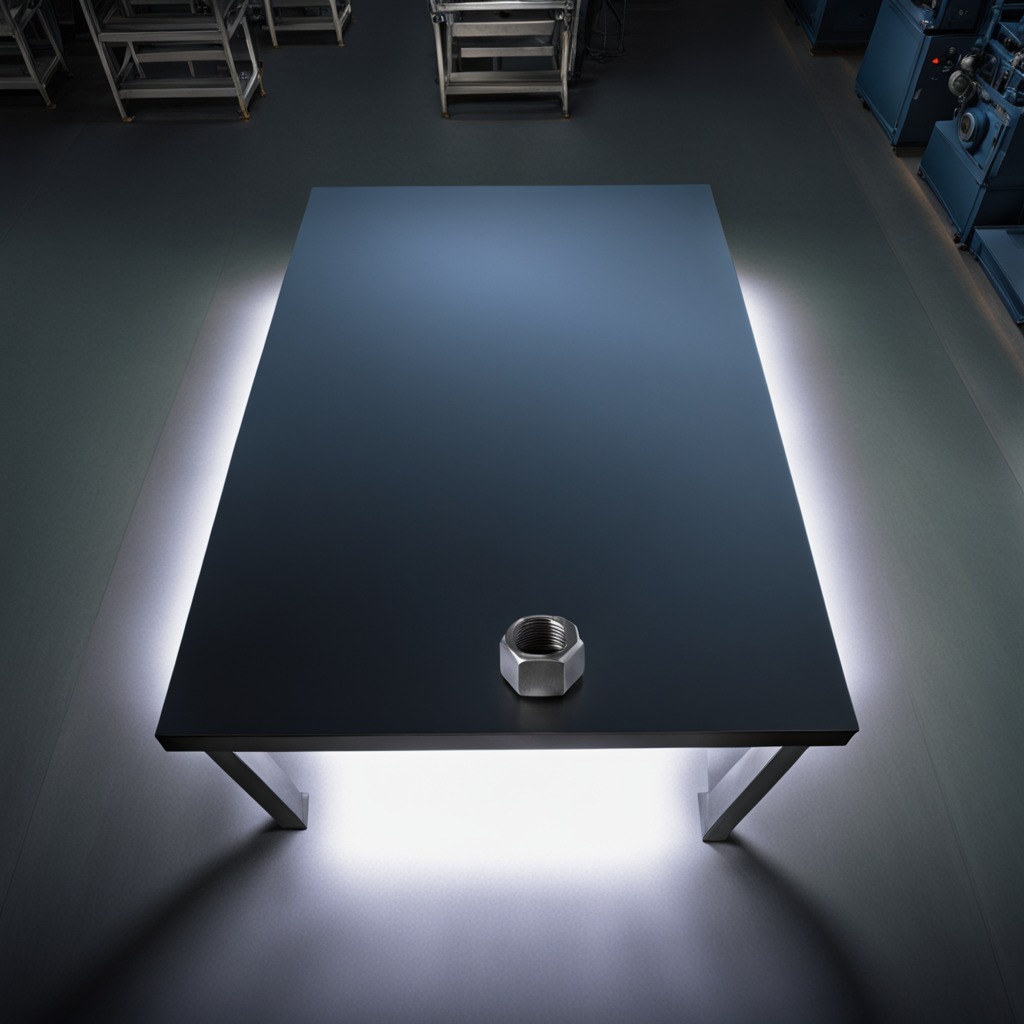
A metal nut lies on a clean empty table in a basement in the evening soft directional lighting on the tabletop realistic grain studio-quality clarity centered framing